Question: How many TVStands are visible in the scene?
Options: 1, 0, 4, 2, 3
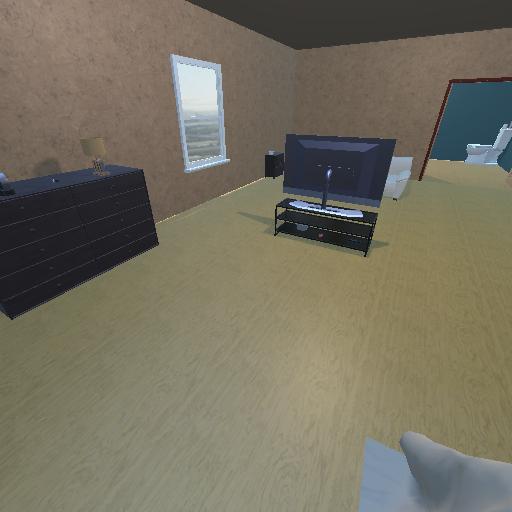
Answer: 1